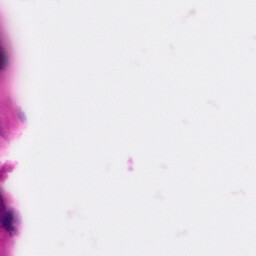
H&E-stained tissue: Pancreatic